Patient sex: M
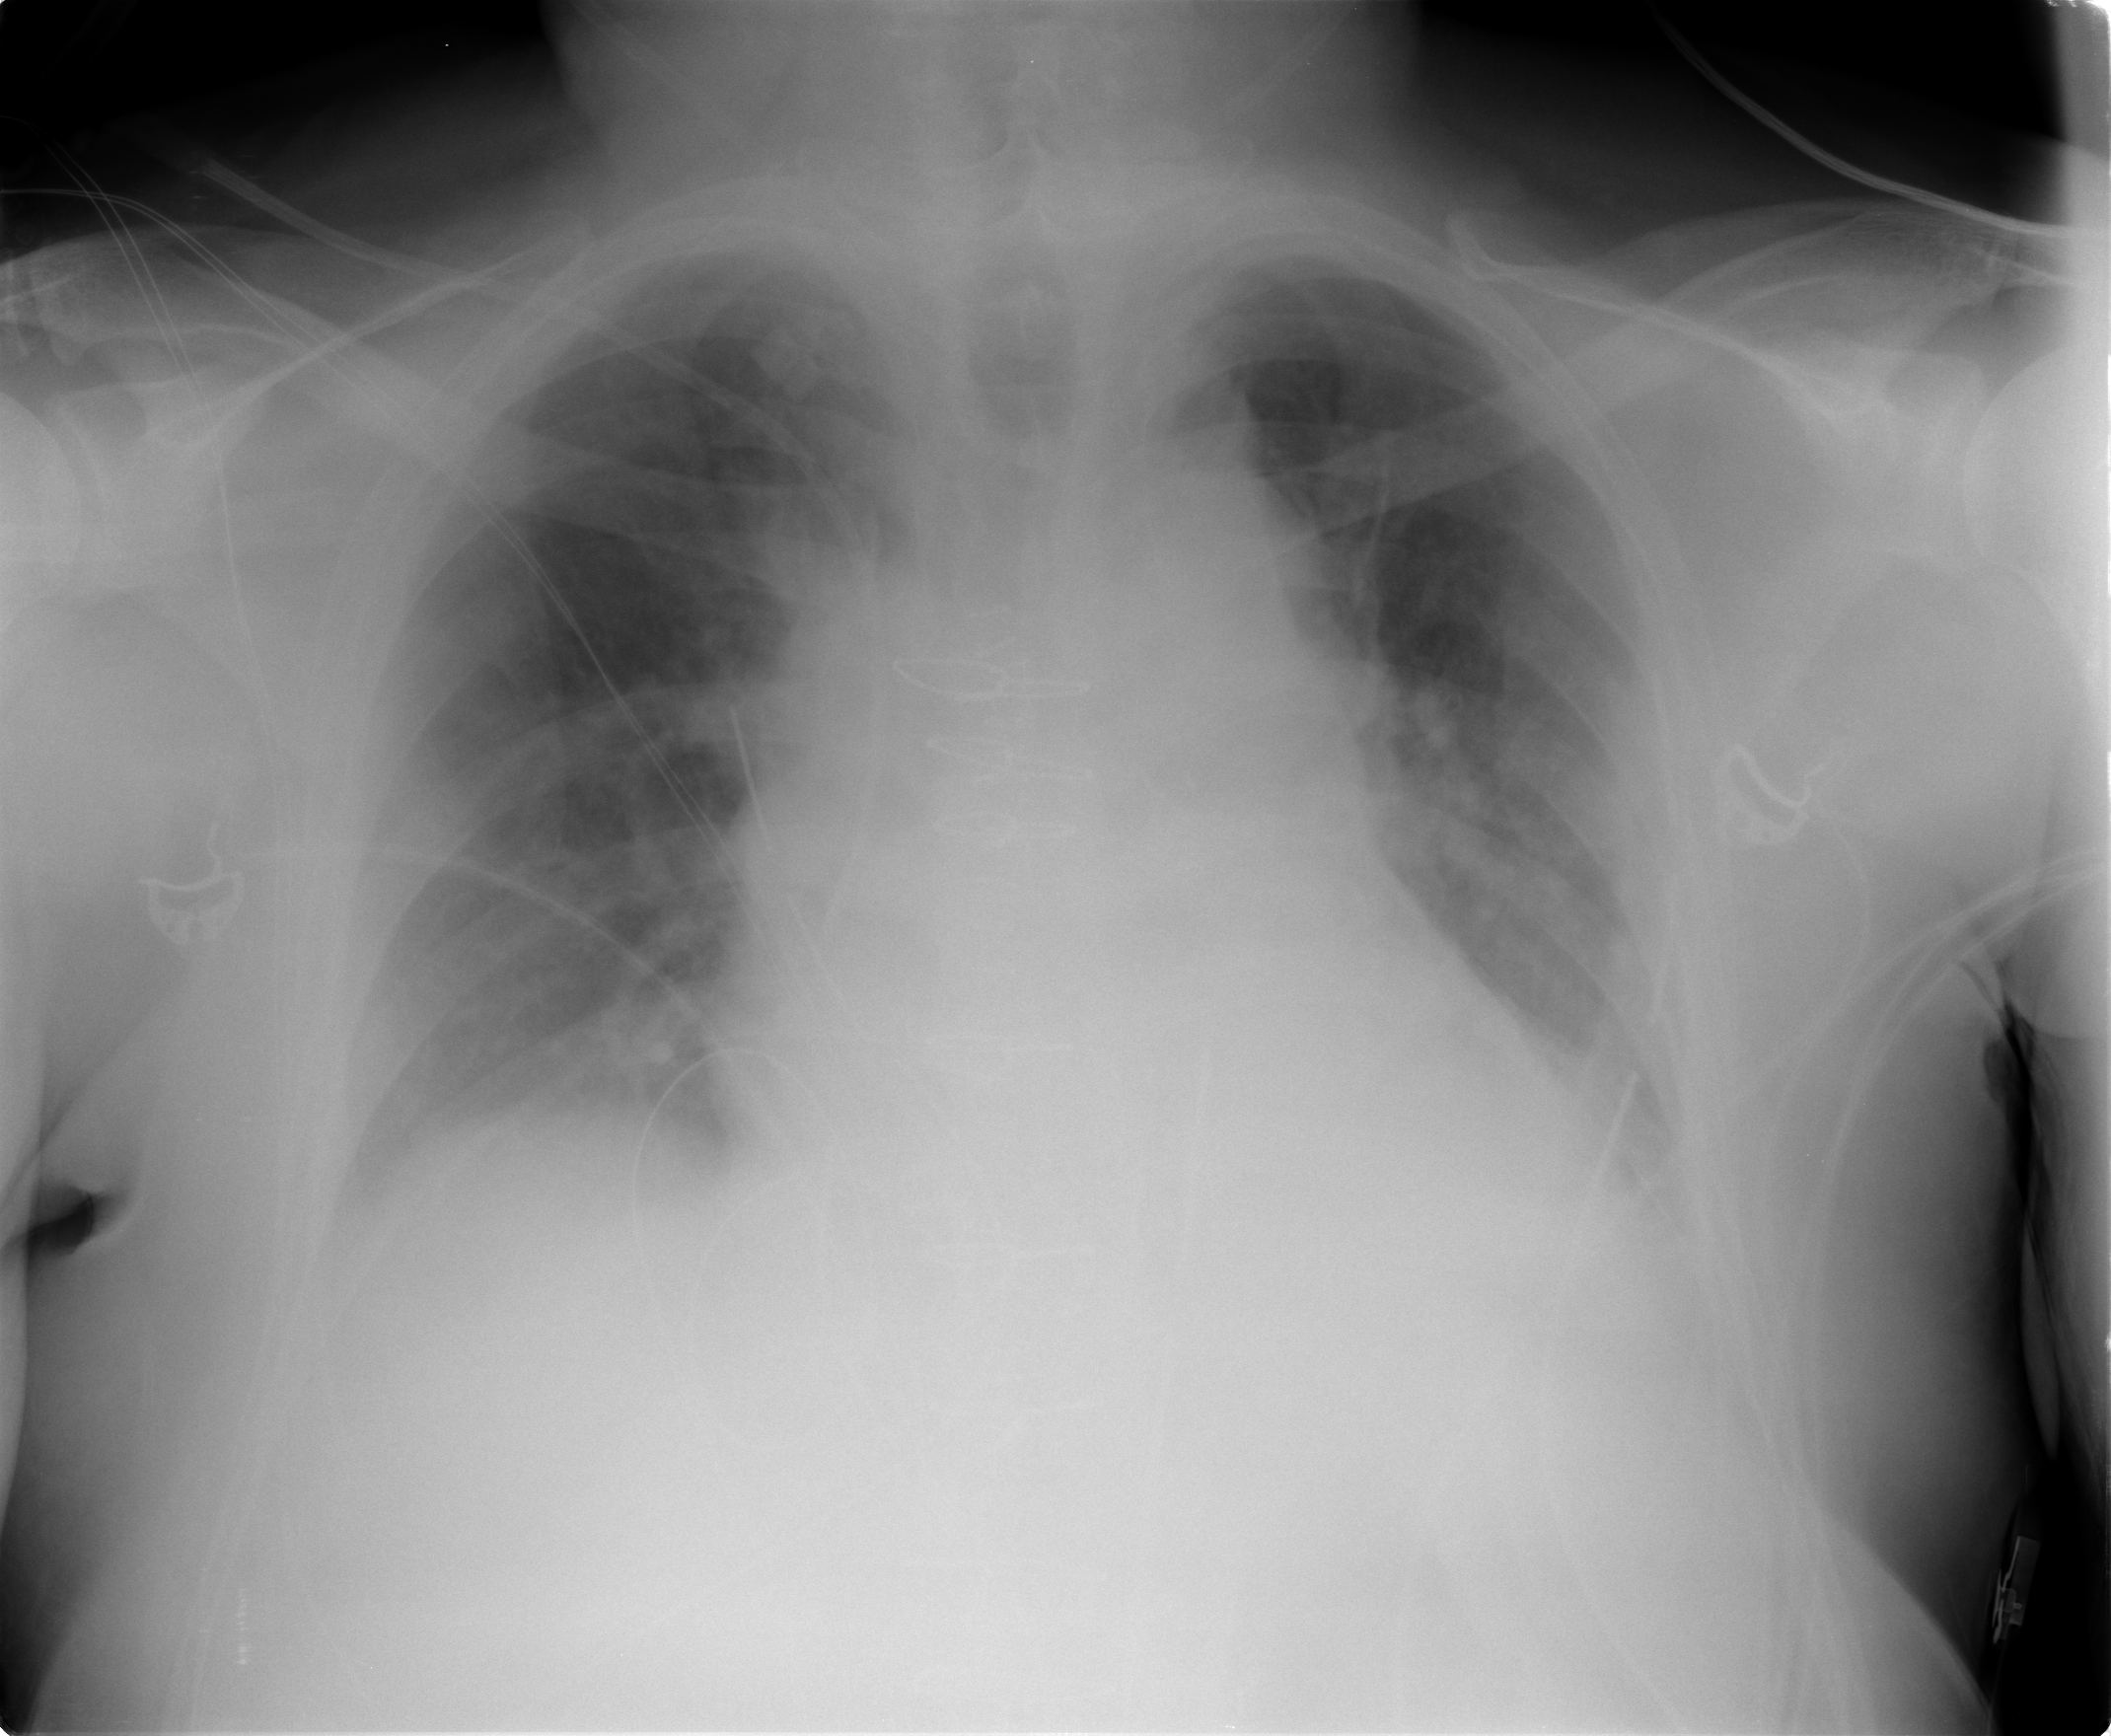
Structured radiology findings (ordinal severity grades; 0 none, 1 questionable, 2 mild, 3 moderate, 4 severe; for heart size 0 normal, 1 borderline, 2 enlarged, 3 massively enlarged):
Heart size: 0
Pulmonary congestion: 1
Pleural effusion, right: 2
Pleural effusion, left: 2
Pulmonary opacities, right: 0
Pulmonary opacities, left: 0
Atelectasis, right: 1
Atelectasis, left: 2